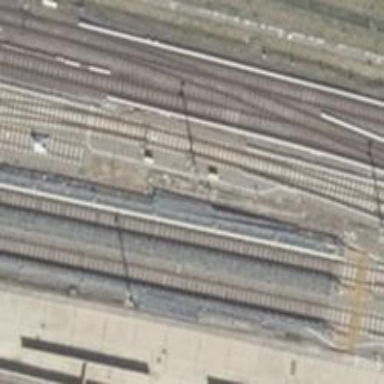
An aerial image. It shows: Railway switch with the turnout on the left side.